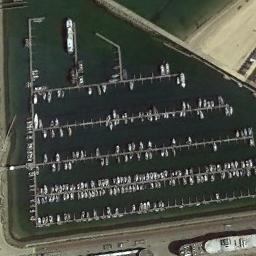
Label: harbor